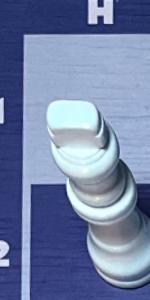
Label: King_White